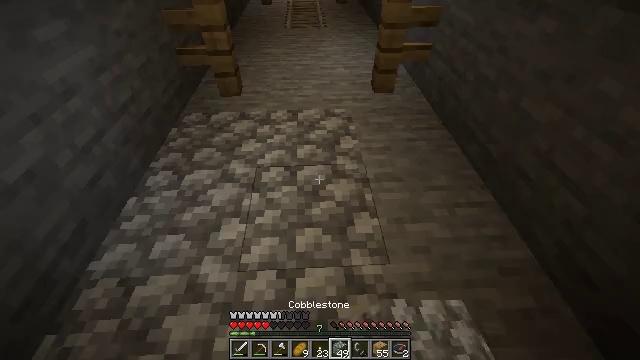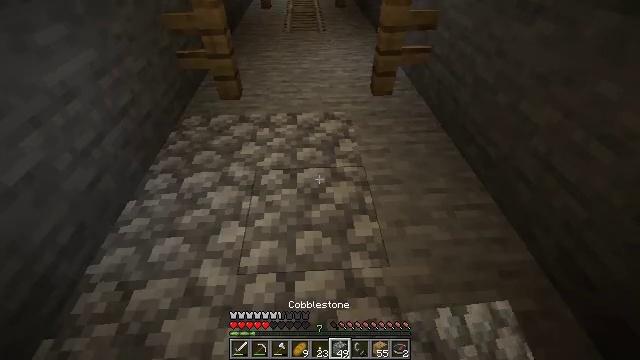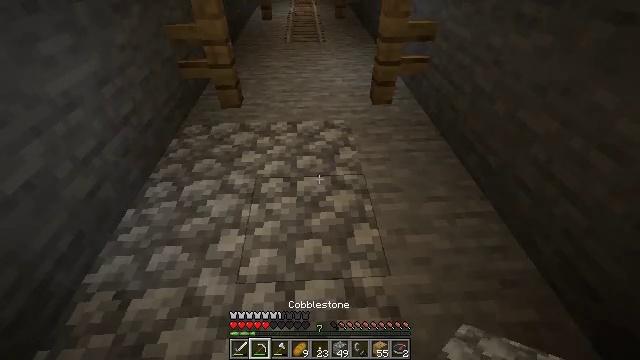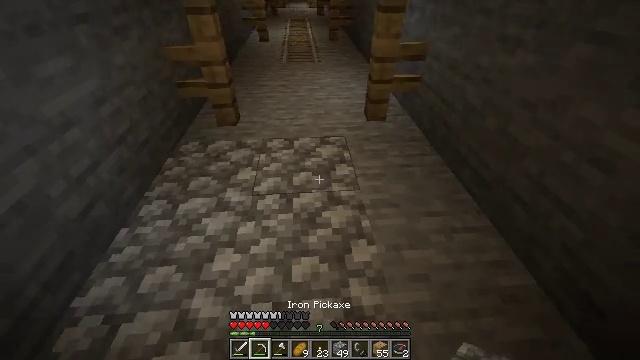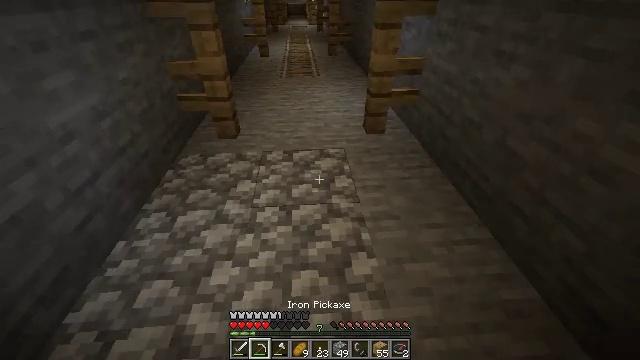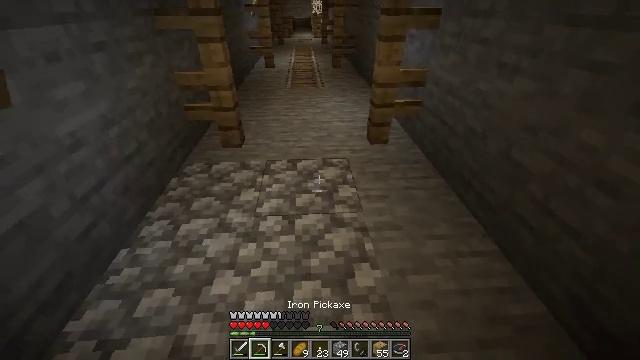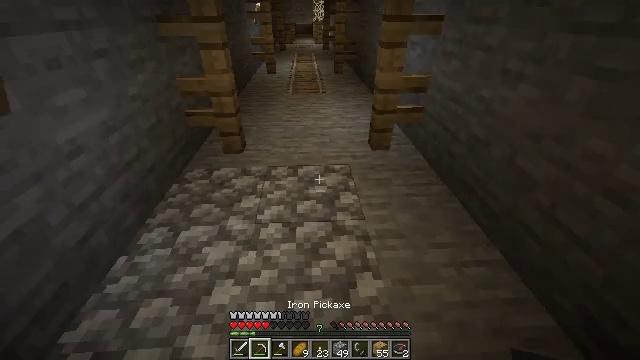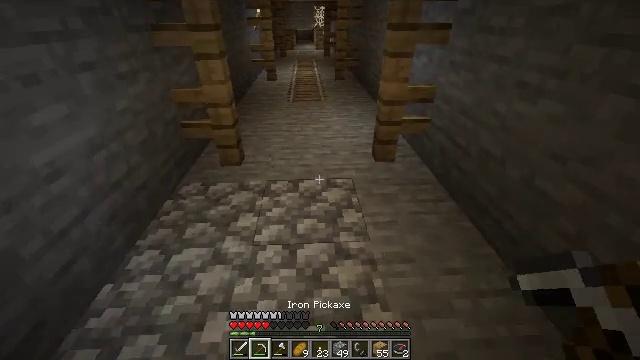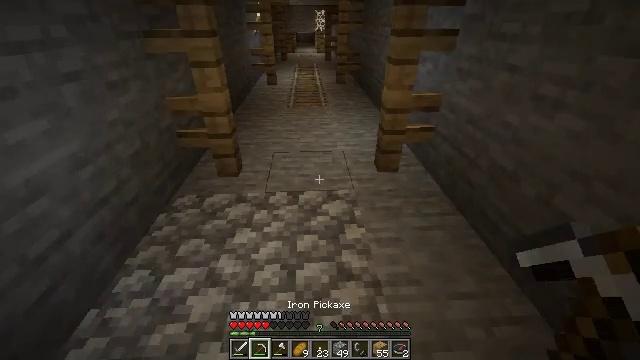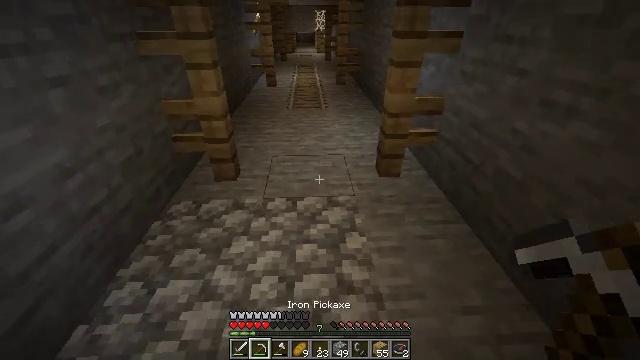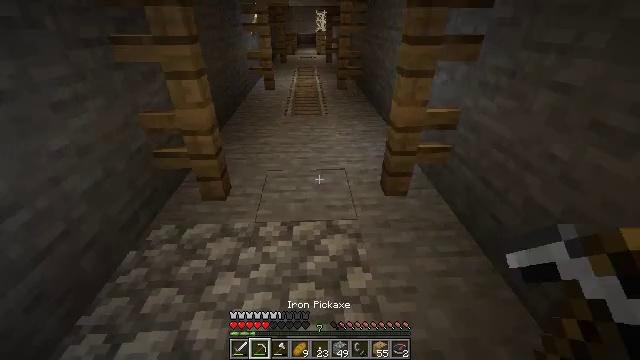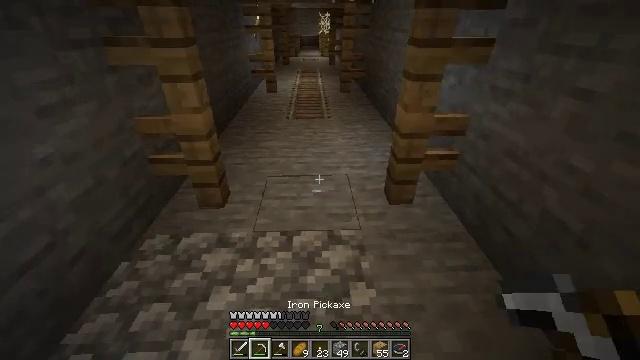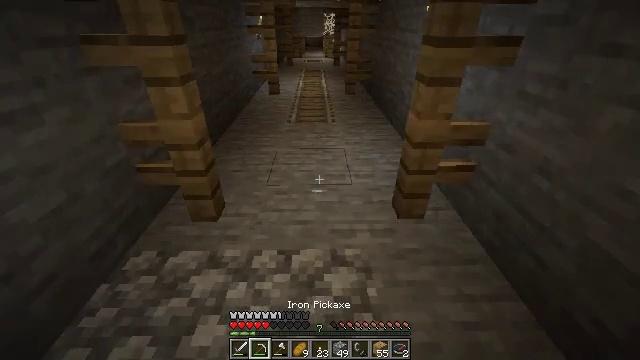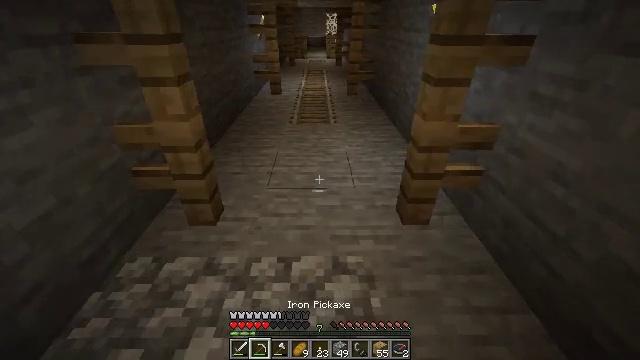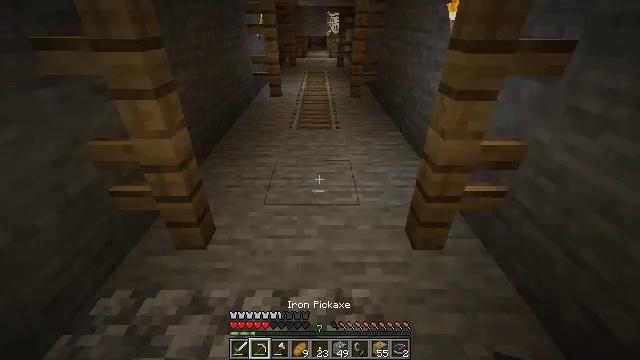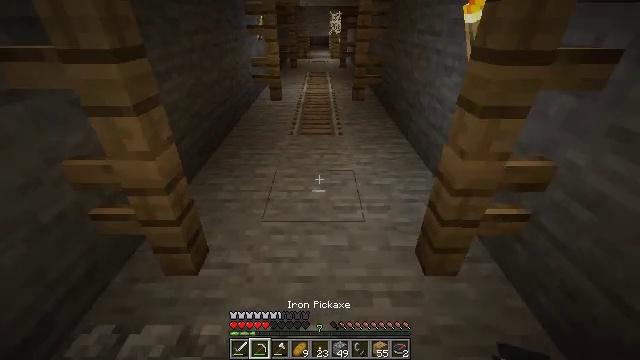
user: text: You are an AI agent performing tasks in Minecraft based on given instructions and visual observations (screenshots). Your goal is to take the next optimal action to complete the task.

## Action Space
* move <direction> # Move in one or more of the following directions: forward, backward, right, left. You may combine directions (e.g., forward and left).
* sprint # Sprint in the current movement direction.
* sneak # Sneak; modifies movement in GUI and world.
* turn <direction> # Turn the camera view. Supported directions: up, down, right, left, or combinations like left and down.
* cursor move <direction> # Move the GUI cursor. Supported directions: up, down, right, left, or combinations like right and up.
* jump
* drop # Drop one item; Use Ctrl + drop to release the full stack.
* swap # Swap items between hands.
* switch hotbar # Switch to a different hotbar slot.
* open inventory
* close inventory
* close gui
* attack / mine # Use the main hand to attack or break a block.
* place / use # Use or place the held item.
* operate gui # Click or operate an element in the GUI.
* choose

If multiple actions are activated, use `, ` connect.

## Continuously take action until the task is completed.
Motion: motion action
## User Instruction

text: Collect rails for building a railway.
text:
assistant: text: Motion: no_op
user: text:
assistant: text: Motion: turn up, switch to hotbar 2
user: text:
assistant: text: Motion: turn right and up, switch to hotbar 2
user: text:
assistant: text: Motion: turn up, switch to hotbar 2
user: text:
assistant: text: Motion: turn up
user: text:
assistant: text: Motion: move forward, turn up
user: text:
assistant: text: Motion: move forward, turn up
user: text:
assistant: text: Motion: move forward
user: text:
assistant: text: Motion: move forward
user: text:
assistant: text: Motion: move forward
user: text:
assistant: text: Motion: move forward
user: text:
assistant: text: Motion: move forward
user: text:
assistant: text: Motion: move forward
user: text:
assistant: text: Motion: move forward
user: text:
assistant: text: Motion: move forward
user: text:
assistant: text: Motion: move forward
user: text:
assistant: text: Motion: move forward
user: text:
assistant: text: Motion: move forward
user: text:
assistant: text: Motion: move forward, turn up
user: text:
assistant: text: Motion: move forward, turn up
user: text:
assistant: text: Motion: move forward, attack / mine
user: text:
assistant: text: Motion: move forward, attack / mine
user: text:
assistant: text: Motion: move forward, attack / mine
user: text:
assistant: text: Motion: move forward, attack / mine
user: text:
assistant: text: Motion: move forward, attack / mine
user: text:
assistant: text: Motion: move forward, attack / mine
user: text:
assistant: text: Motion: move forward, turn right and down, attack / mine
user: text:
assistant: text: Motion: move forward, attack / mine
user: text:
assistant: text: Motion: move forward, attack / mine
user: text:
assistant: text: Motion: move forward, attack / mine